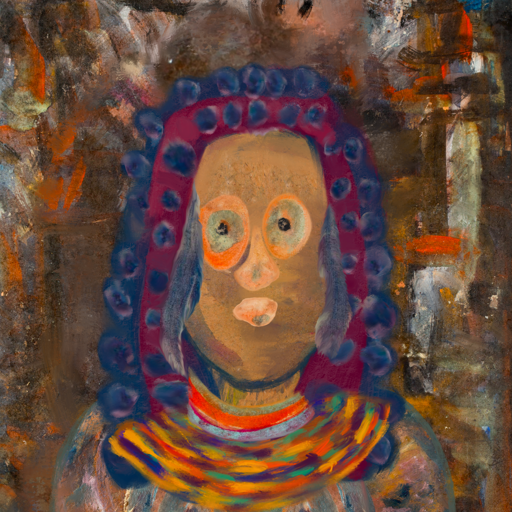
Background: GypsyQueen, Head And Neck Front: In_The_Sun, Face Front: Childish, Bust: Boggyland, Hair Front: Hill_Girl, Head Accessory: Blank, Second Necklace: An_Impression_2, Necklace: Sisters, Baby: Blank